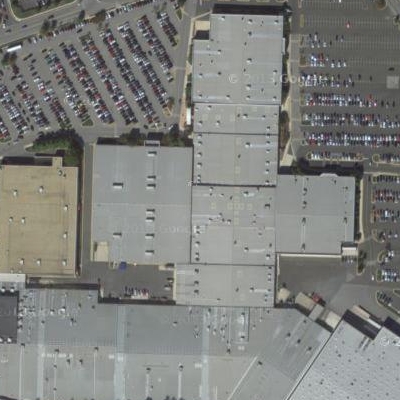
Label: Industry